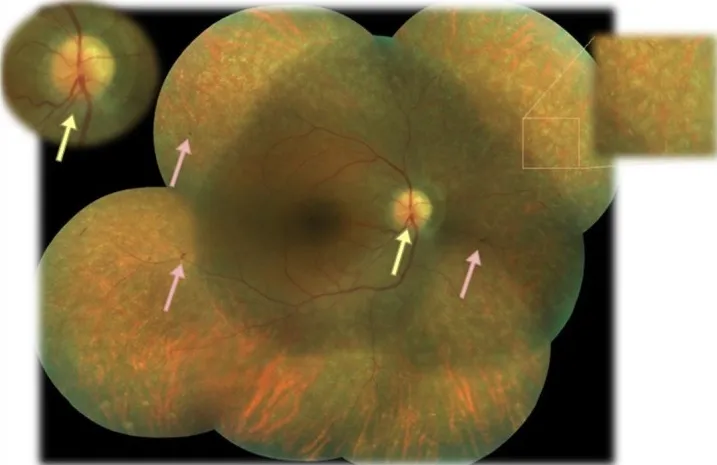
Fundus in the right eye of the patient.
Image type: ophthalmic_imaging (fundus_photograph)